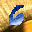
Label: 6